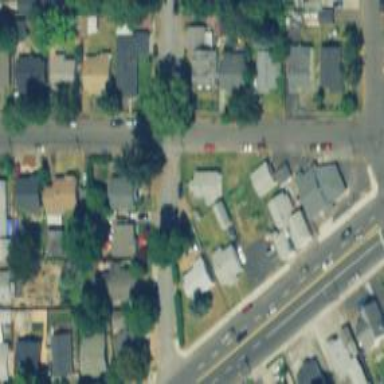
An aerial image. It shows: Residential road with sidewalk on the left side.